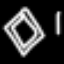
Label: diamond